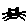
Label: cat